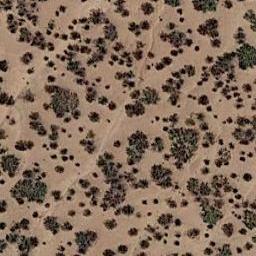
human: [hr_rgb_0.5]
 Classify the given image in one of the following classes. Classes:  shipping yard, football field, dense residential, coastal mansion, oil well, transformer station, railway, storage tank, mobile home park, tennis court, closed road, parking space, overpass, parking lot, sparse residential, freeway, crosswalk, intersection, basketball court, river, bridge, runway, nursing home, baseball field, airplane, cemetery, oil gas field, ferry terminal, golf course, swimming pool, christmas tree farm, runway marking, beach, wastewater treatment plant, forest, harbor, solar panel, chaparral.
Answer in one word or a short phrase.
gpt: chaparral